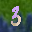
Label: 3